Field crop: maize
Growth stage: 2
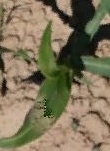
Species: maize